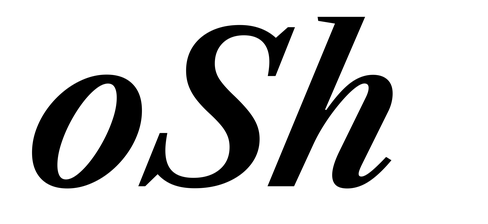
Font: LibreCaslonText-Italic_SemiBold_Italic